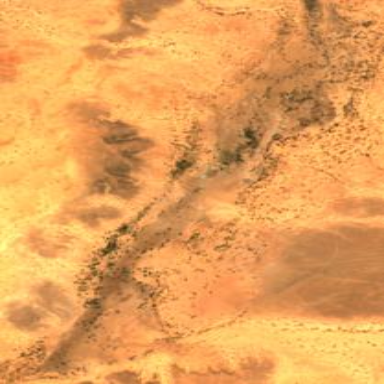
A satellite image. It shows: Oasis in the desert.